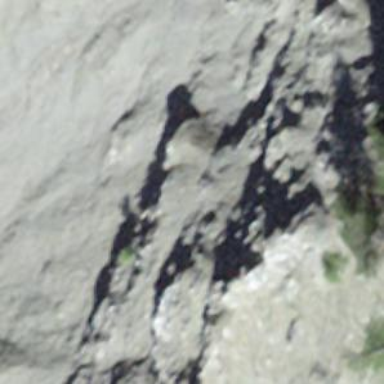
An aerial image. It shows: Natural cliff.